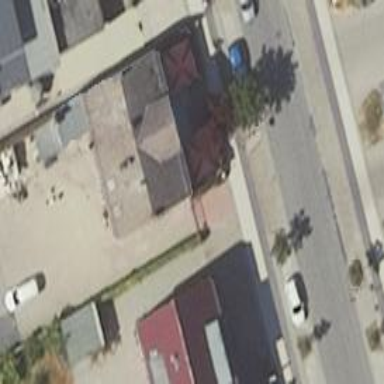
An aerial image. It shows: Restaurant.